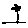
Label: flower